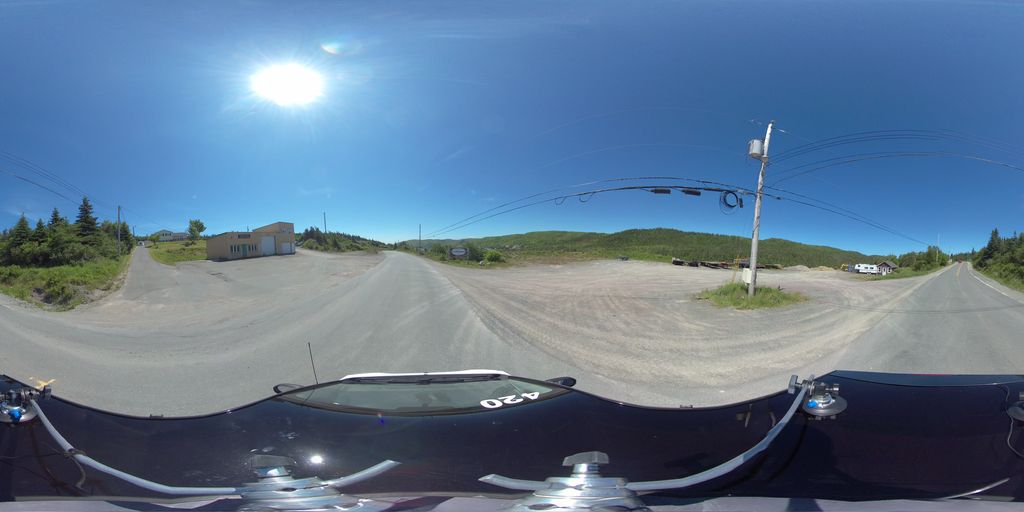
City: st_johns